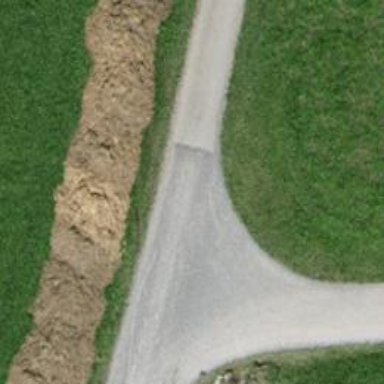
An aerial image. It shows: Compacted track with grade2 level.